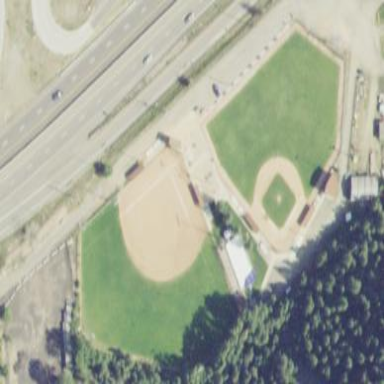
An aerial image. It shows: Baseball pitch for leisure land.